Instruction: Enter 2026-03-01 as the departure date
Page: home
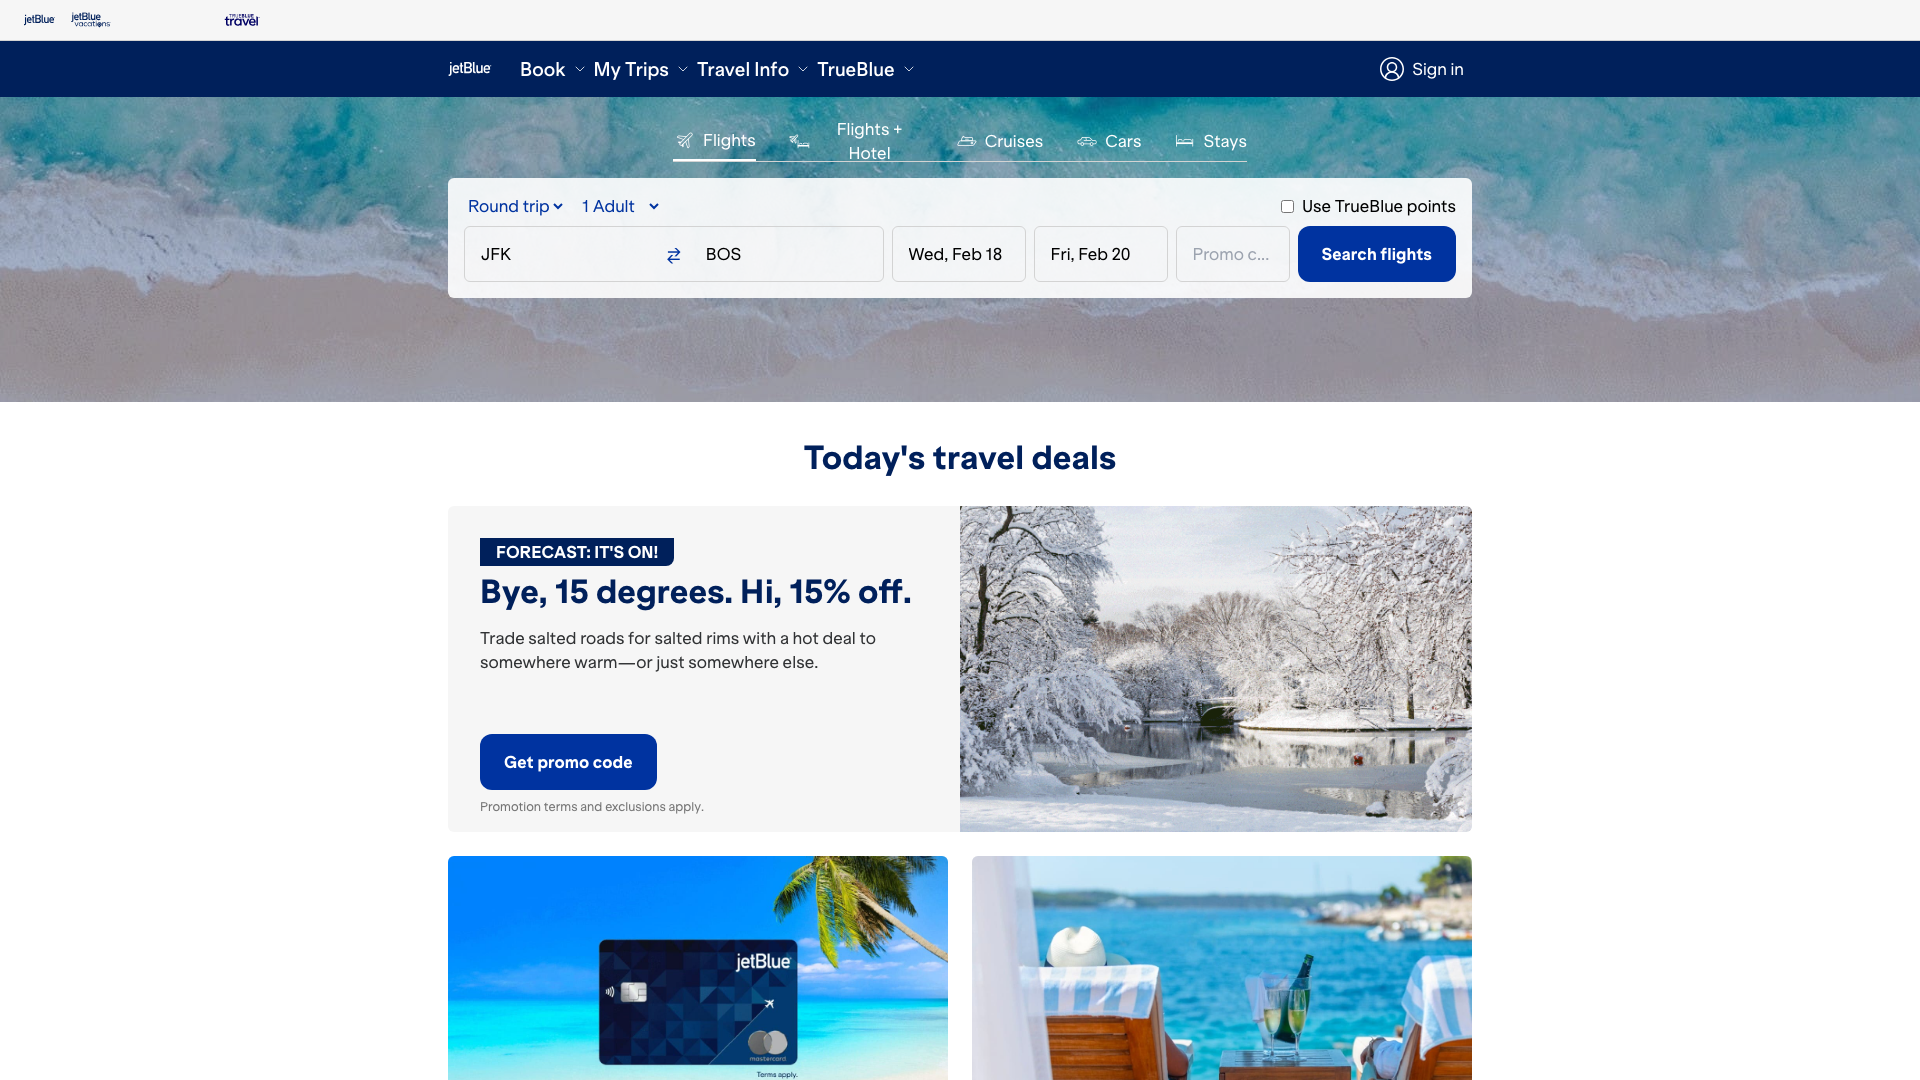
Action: type